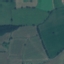
Land use / land cover class: Pasture